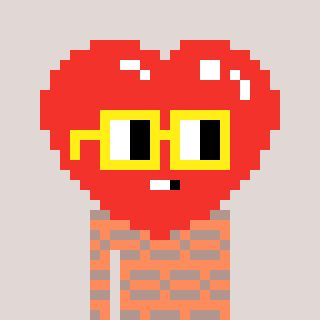
a pixel art character with square yellow glasses, a heart-shaped head and a peachy-colored body on a warm background